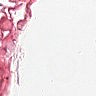
Metastatic tissue present: no